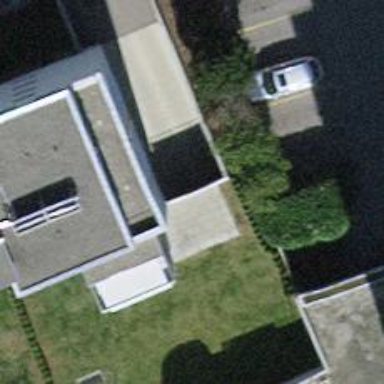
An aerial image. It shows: Parking entrance.